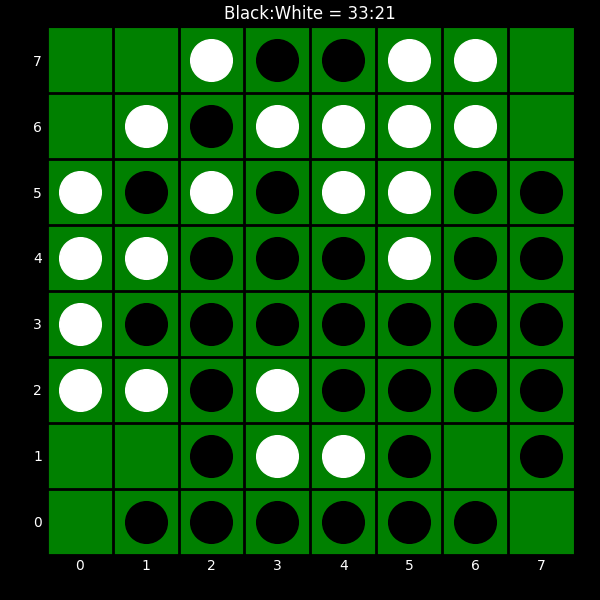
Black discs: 33
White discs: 21